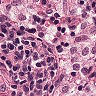
Metastatic tissue present: no